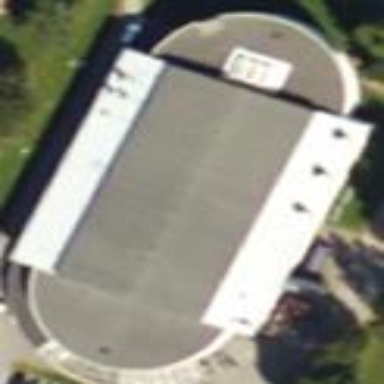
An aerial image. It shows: Sports center building.